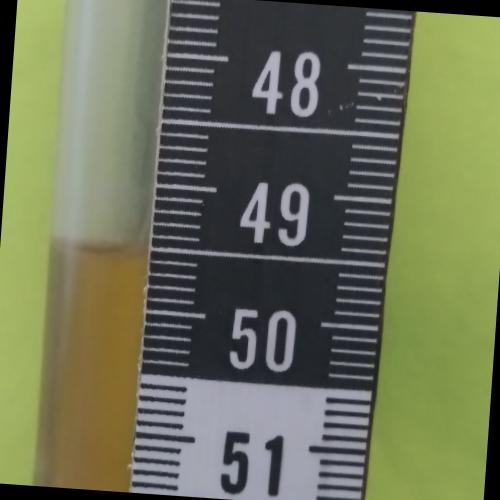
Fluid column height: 49.5 cm